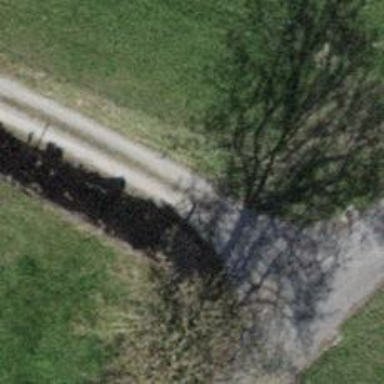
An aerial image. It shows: Track road with grade3 tracktype.